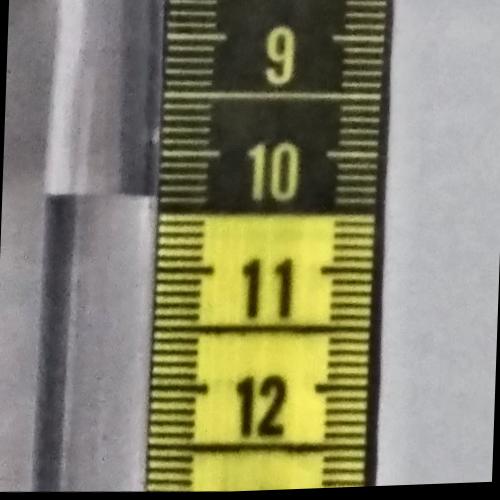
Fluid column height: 10.4 cm